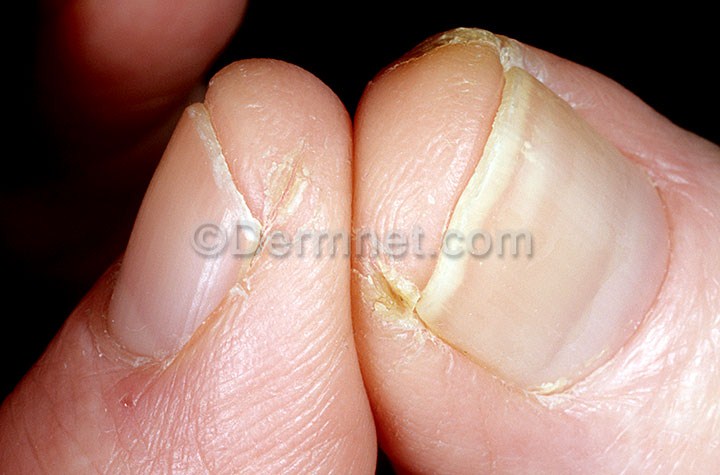
Disease: Nail Fungus and other Nail Disease